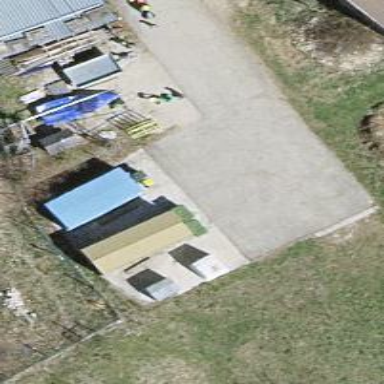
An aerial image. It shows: Recycling container for recycling.